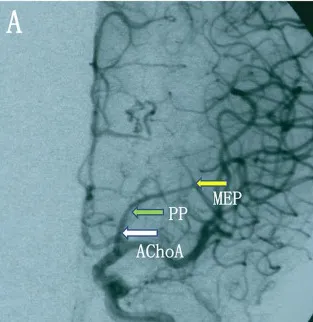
Intraoperative digital subtracted angiography (DSA) showed that the anterior choroidal artery (AChoA) was embolized distal to the embolization landmark (the MEP) by Onyx, and . The ipsilateral capsulothalamic artery was retained [anteroposterior (AP).
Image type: radiology (ct)